Question: The green dot in the picture is the starting point, and the blue dot is the end point. Each move can only go one square to the right or down. How many different simple paths are there?
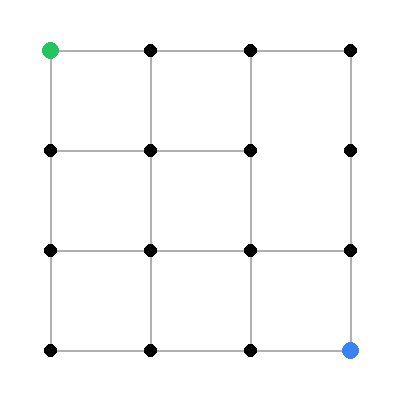
Answer: 17